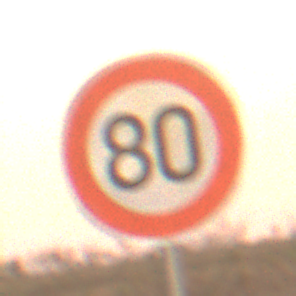
Verkehrszeichen: Geschwindigkeit80
Umgebung: Outdoor, Nature
Tageszeit: SunriseSunset
Wetter: PartlyCloudy
Licht: Natural
Jahreszeit: NotSpecified
Kontrast: LowContrast